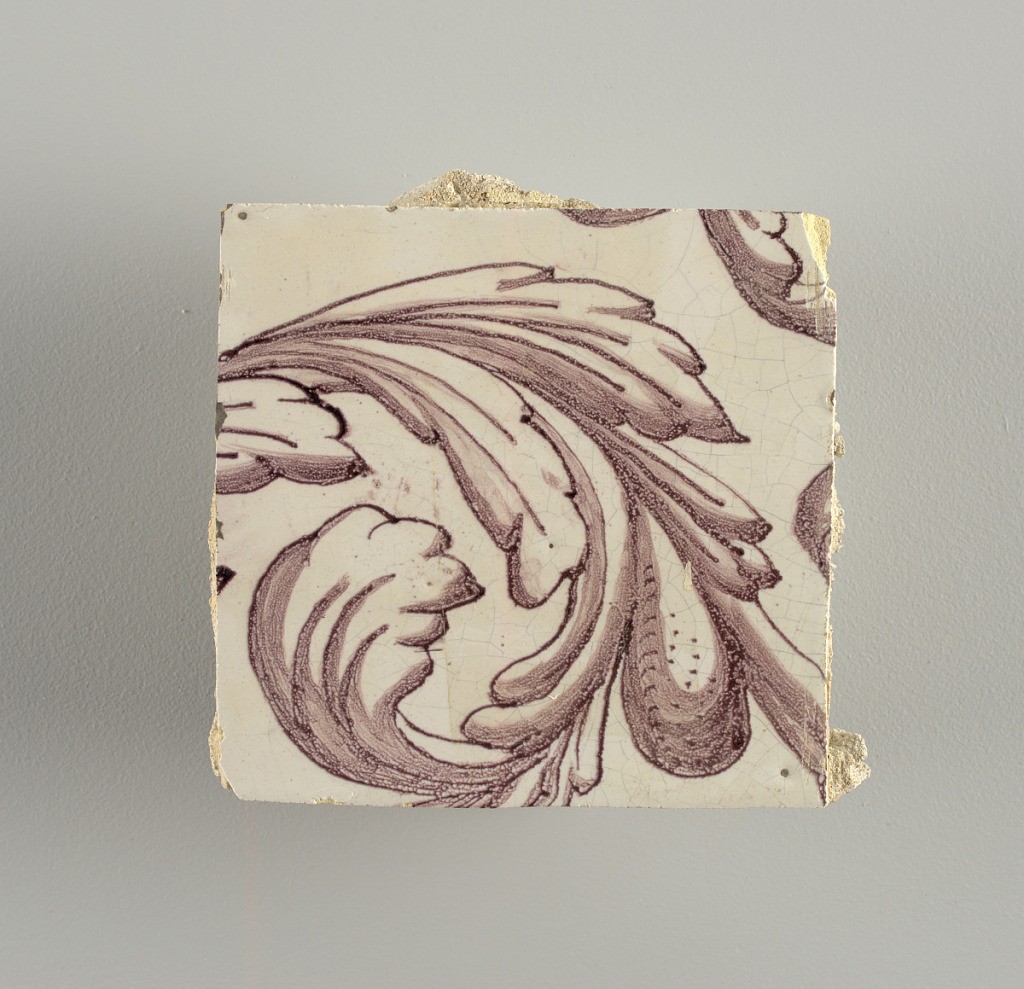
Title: Tile wall facing
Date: ca. 1725
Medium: Tin-glazed earthenware, underglaze
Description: Horizontal rectangle.  Thirty tiles wide and twenty-three tiles high with opening for fireplace eleven tiles wide and ten high.  Foliage arabesques disposed about three vertical axes from which are emphazised by urns at center and right, and at left by the figure of a standing woman carrying an infant on her arm and accompanied by two children.